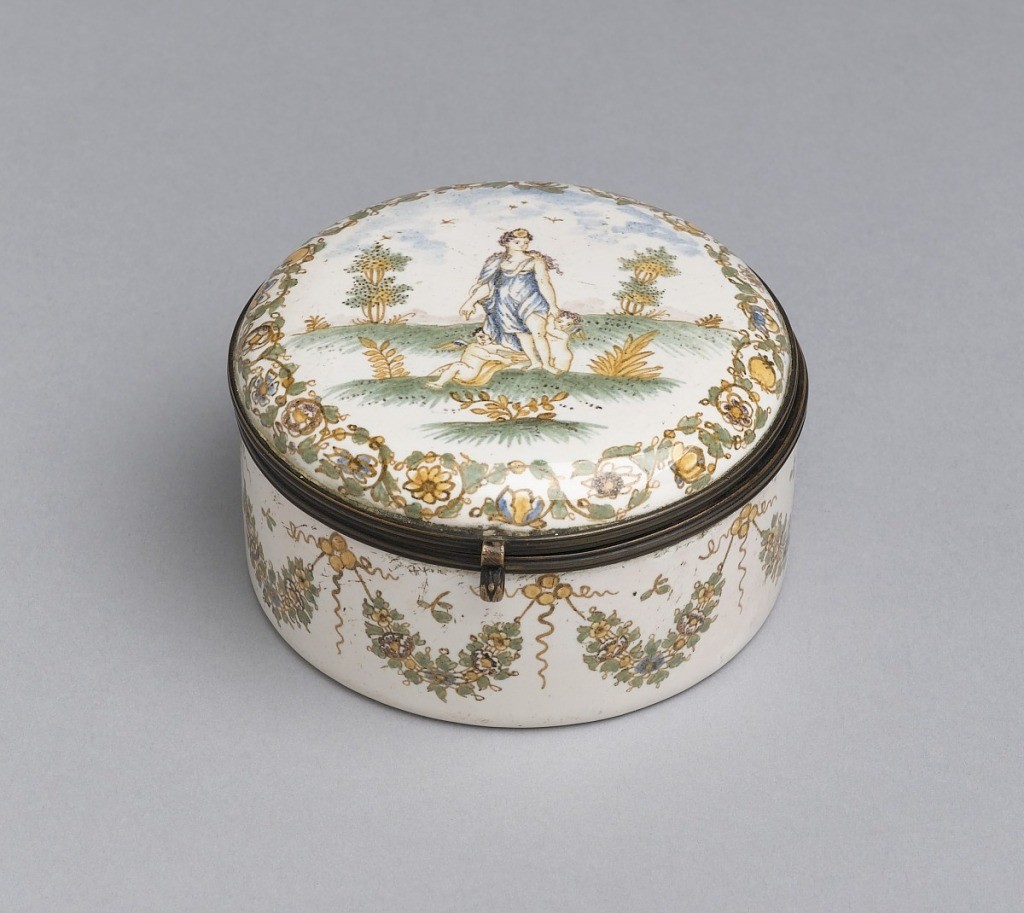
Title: Box
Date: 18th–19th century
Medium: Tin-glazed earthenware, metal (mount)
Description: Short, cylindrical form with hinged, slightly domed circular lid; polychrome decoration on white ground, lid with scene of blue-robed maiden flanked by two putti; sides decorated with ochre and green flower garlands.